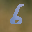
Label: 6